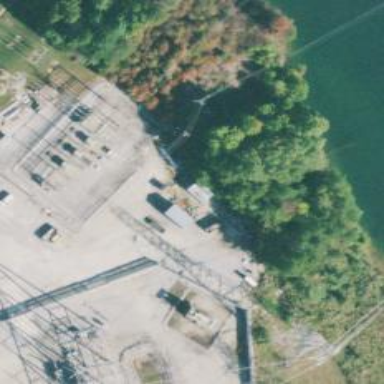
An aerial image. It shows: Power substation with transmission level designation. It is enclosed by fence.